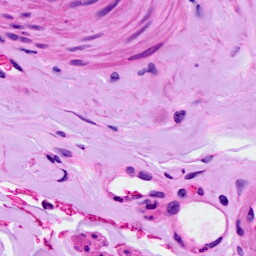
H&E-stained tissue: Ovarian